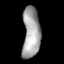
Tissue: lung
Cell type: Others
Senescence score: 0.2151
Nuclear area (px): 865
Mean DAPI intensity: 164.72